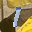
Label: 1